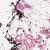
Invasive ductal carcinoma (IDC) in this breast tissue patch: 0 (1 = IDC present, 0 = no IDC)